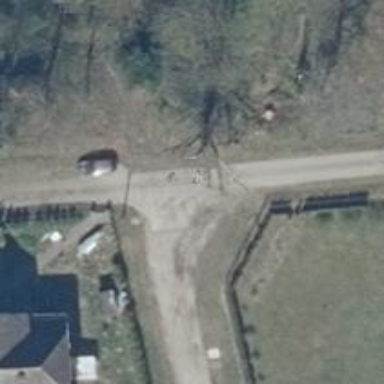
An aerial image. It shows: Residential road.